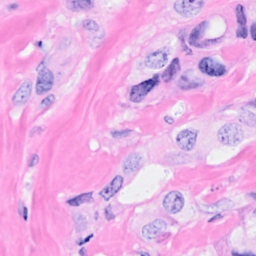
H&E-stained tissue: Breast